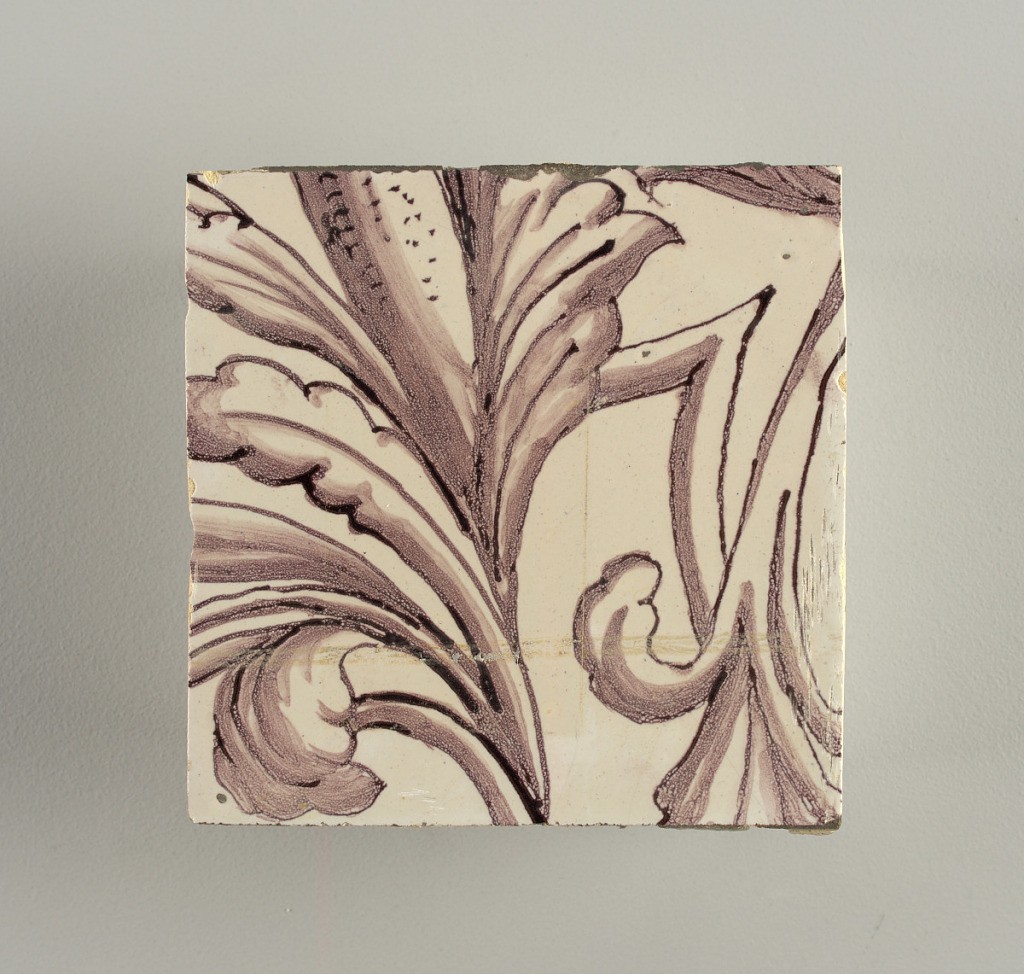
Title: Tile wall facing
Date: ca. 1725
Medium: Tin-glazed earthenware, underglaze
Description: Horizontal rectangle.  Thirty tiles wide and twenty-three tiles high with opening for fireplace eleven tiles wide and ten high.  Foliage arabesques disposed about three vertical axes from which are emphazised by urns at center and right, and at left by the figure of a standing woman carrying an infant on her arm and accompanied by two children.